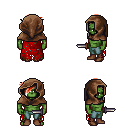
a pixel art fantasy rpg character, male body template, orc, green skin, red tattered cape, teal pants, red pixie cut hairstyle, cloth hood, brown shoes, dagger, four views (front, back, left, right), 2x2 character sprite sheet, small pixel art, hard edges, no anti-aliasing